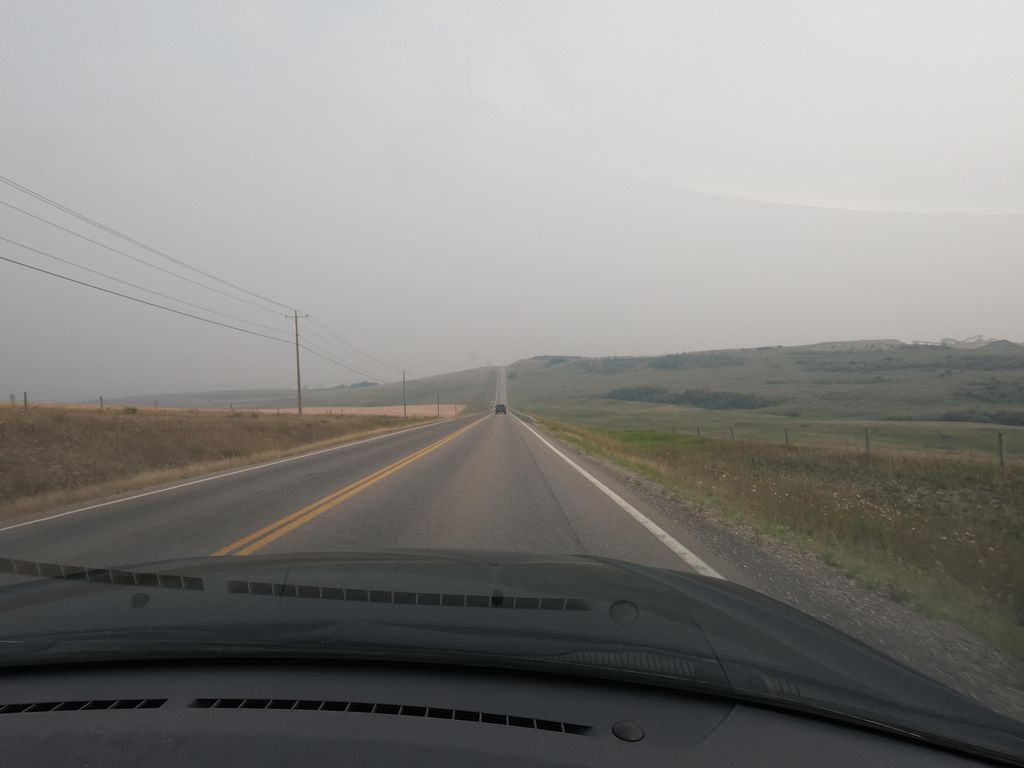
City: calgary